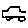
Label: car